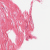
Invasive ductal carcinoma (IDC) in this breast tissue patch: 0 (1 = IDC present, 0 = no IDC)